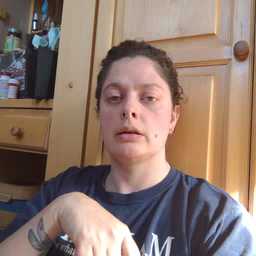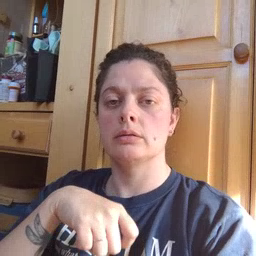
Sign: store